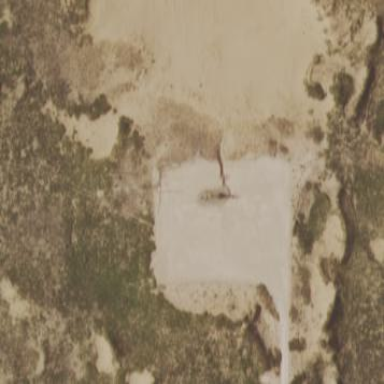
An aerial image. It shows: Wellsite with natural sand surroundings.